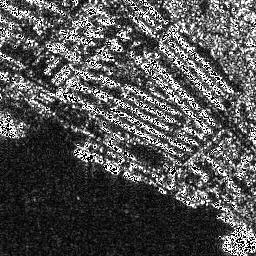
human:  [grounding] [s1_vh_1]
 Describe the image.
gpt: In the satellite image, there is  <ref>1 medium ship </ref> <box>[[28, 57, 46, 68, 0]]</box> located at center.